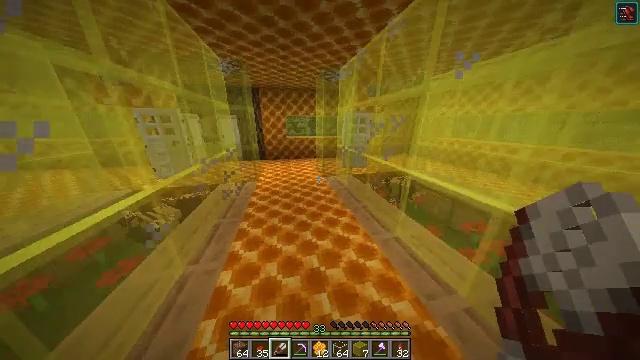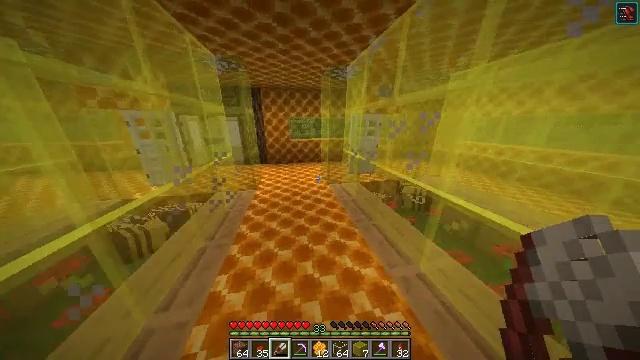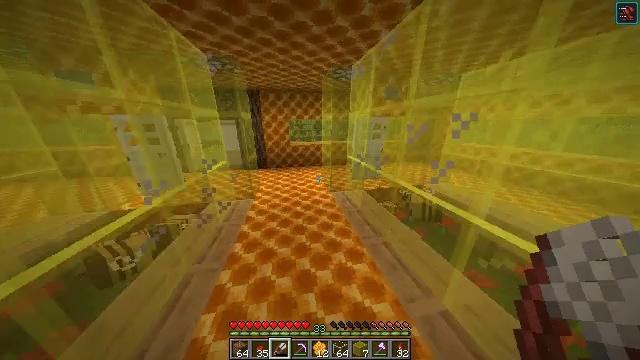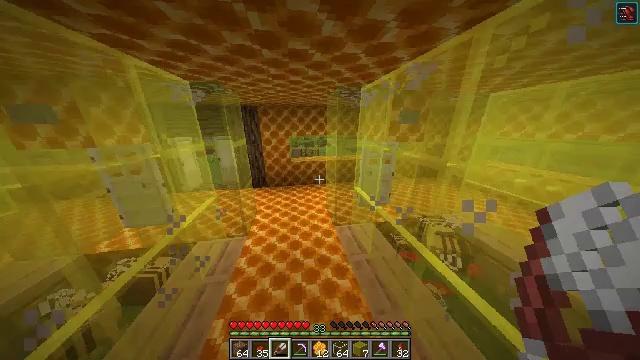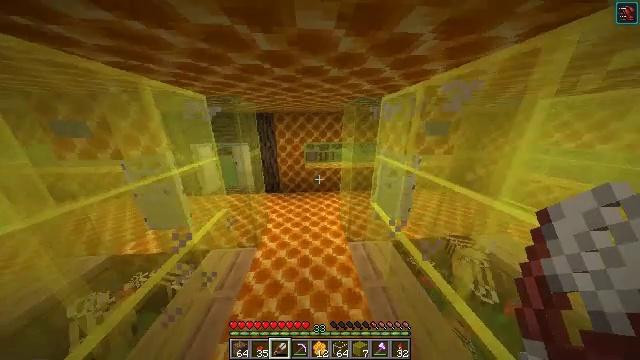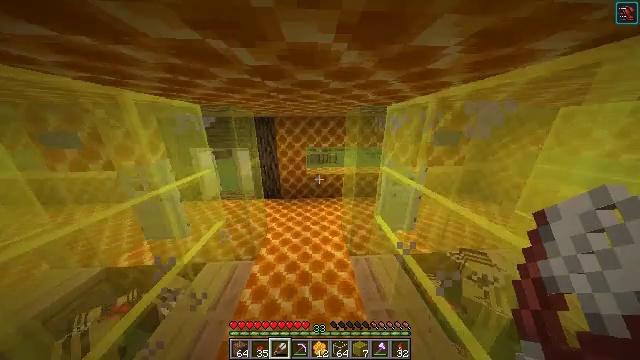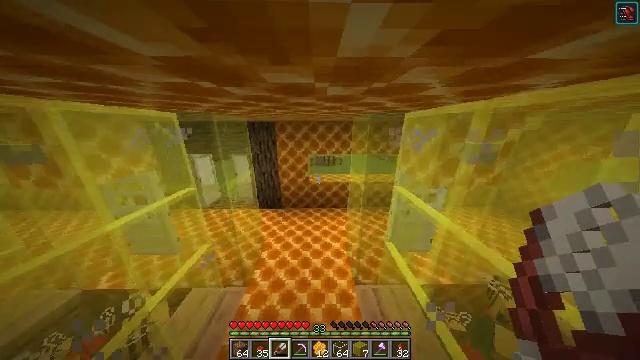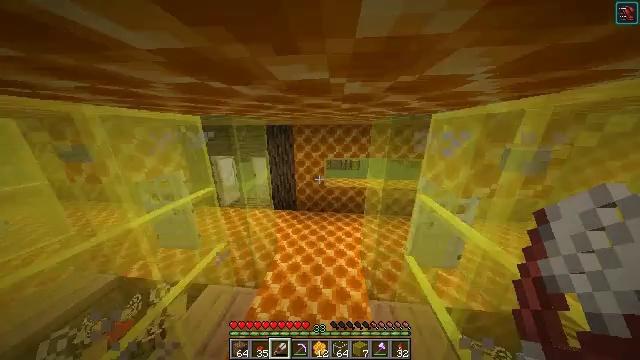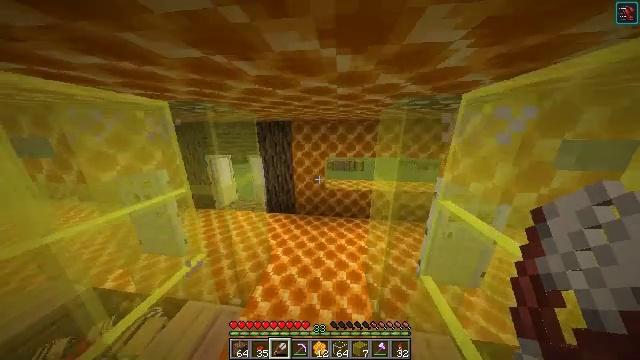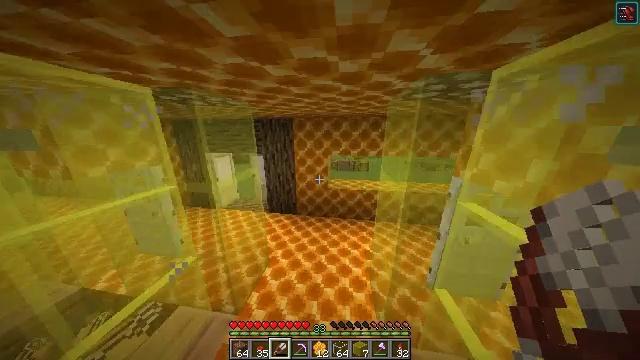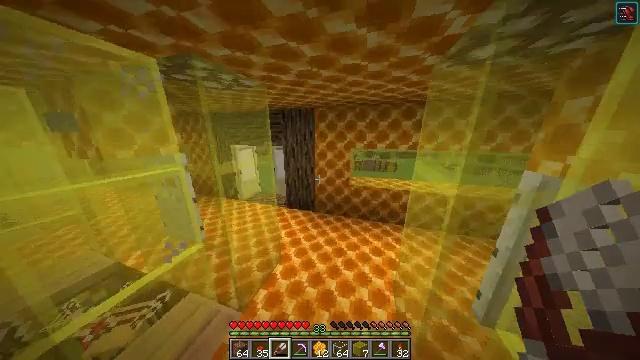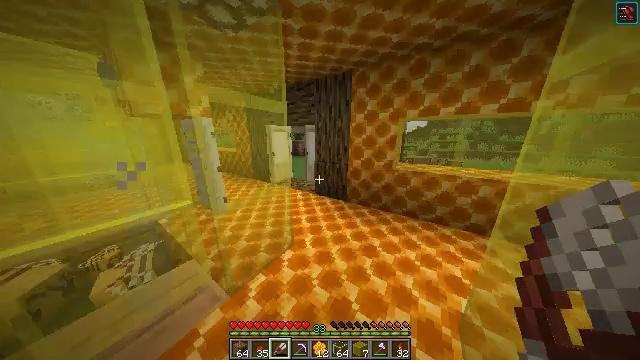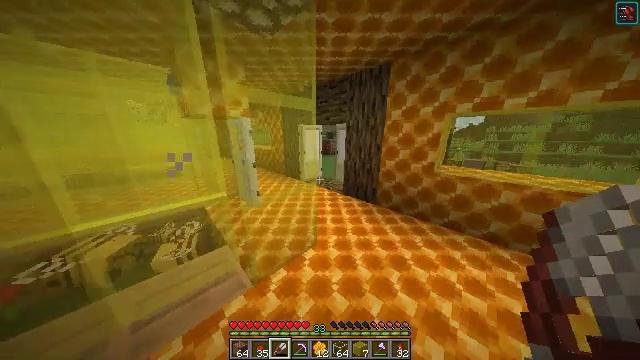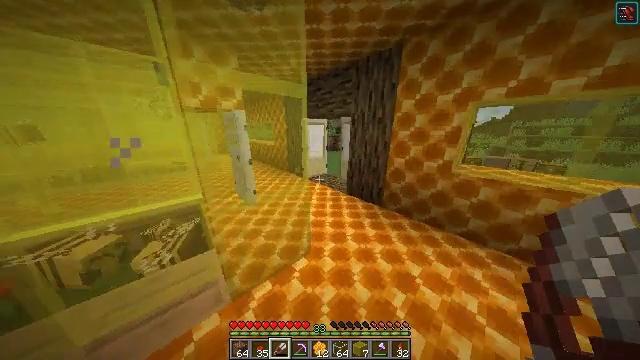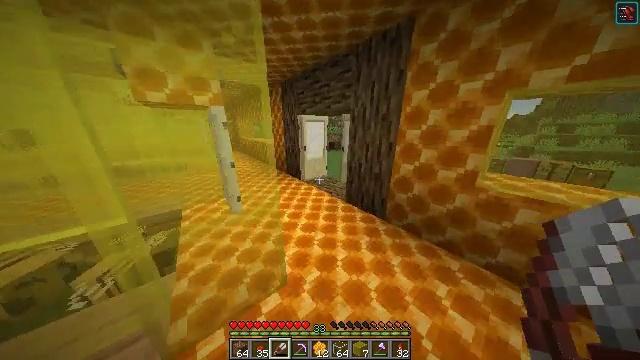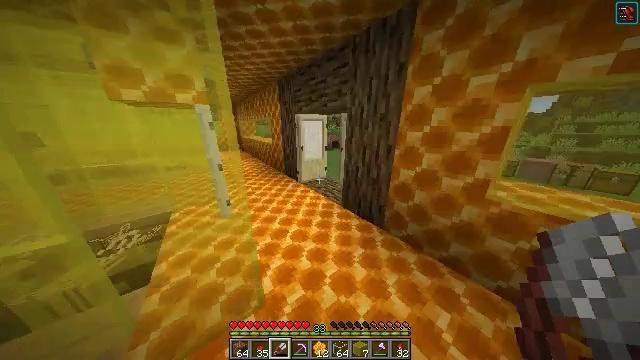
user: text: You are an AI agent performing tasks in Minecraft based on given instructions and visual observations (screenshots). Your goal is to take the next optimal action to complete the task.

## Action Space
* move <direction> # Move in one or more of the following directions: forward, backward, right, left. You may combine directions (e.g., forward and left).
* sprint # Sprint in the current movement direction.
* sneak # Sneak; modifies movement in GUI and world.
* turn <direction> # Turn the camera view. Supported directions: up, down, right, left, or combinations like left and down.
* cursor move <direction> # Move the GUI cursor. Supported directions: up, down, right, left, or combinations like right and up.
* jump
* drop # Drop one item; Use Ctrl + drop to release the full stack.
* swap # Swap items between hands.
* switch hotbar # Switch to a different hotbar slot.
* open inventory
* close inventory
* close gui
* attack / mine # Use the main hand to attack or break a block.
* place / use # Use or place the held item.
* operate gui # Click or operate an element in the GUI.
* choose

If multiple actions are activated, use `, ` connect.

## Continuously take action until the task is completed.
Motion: motion action
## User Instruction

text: Make a honeycomb block with honeycombs on the crafting table.
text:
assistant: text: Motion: move forward, turn left
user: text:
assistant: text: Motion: move forward, jump
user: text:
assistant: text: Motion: move forward, turn left, jump
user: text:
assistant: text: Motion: move forward, turn left, jump
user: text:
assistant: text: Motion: move forward, turn left
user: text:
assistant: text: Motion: move forward, turn left
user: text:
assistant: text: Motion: move forward, turn left and up
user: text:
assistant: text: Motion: move forward, turn left
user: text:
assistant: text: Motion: move forward, turn left
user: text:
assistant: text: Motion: move forward, turn left
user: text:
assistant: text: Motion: move forward, turn left
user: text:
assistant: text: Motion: move forward, turn left
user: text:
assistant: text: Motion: move forward, turn left and down
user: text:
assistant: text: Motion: move forward and move right, turn left
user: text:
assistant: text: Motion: move forward and move right, turn left
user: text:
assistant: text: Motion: move forward and move right, turn left
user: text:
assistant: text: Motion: move forward and move right, turn left
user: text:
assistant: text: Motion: move forward, turn left
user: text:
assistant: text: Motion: move forward, turn left and up
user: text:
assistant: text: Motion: move forward, turn left
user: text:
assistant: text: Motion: move forward, turn left and up
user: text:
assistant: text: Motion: move forward, turn up
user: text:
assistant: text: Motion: move forward
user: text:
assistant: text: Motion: move forward, turn right
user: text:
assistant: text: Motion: move forward and move right, turn right and down
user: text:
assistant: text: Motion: move forward and move right, turn left and down
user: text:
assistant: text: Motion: move forward and move right, turn left and down
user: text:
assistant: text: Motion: move forward and move right, turn left
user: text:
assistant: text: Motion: move forward and move right, turn left and down
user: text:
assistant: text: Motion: move forward and move right, turn left and down